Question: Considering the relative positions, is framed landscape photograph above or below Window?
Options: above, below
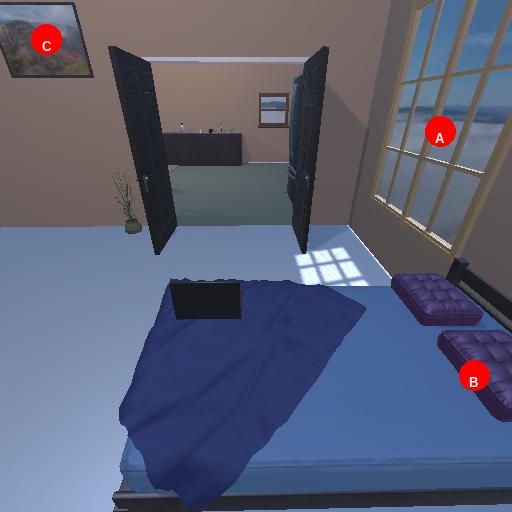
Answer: above